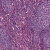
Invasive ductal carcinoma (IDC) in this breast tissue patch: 1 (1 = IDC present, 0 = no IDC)